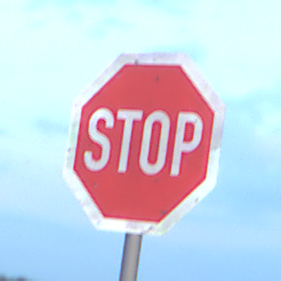
Verkehrszeichen: Stop
Umgebung: Outdoor, Nature
Tageszeit: SunriseSunset
Wetter: PartlyCloudy
Licht: Natural
Jahreszeit: NotSpecified
Kontrast: MediumContrast